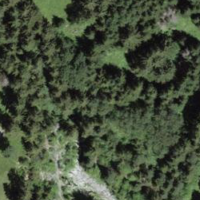
EUNIS habitat code: 43
Species observed at this site:
Astrantia major
Cephalanthera longifolia